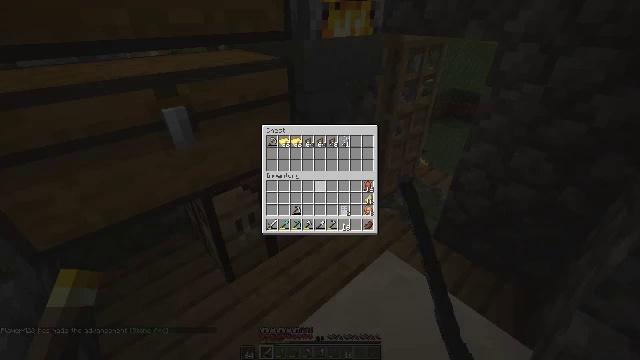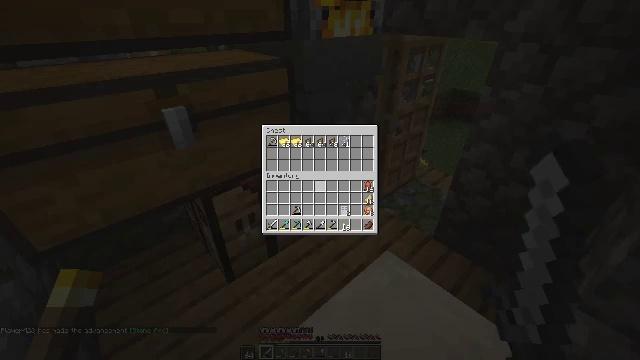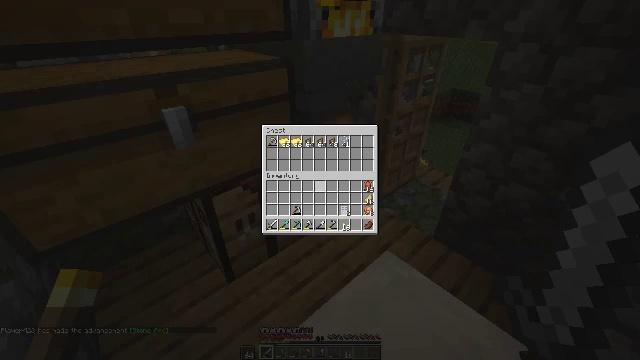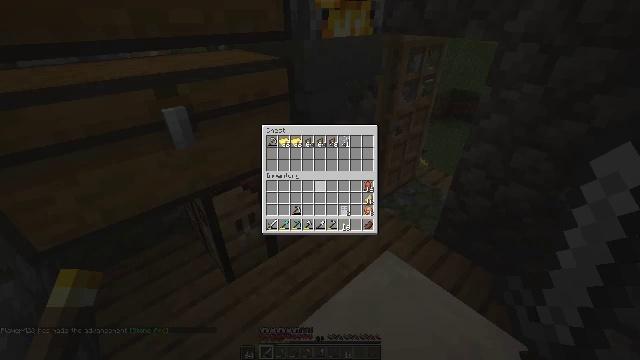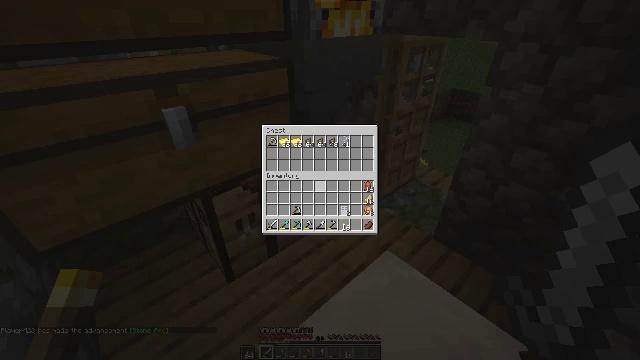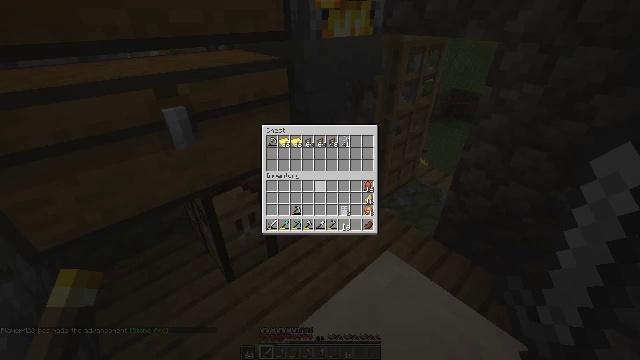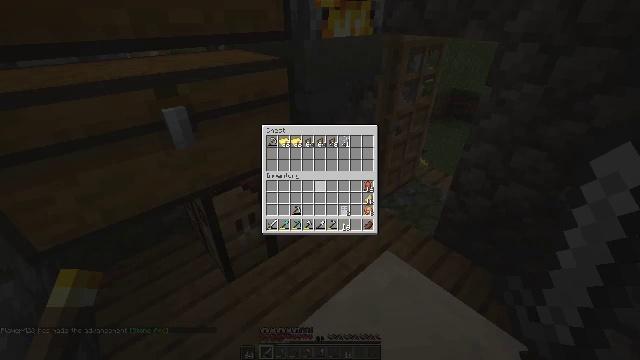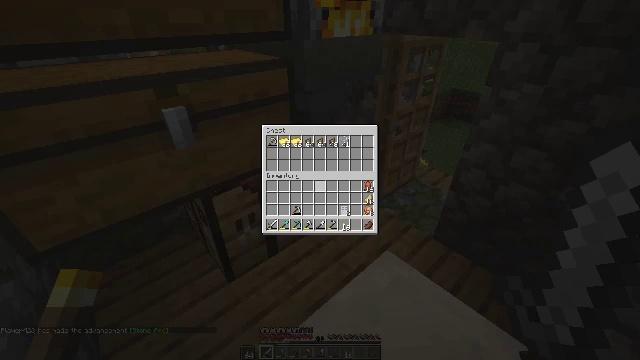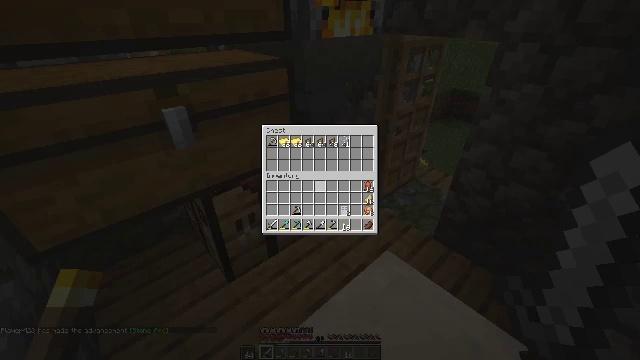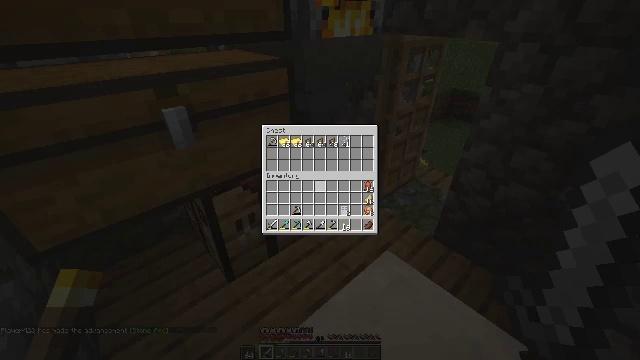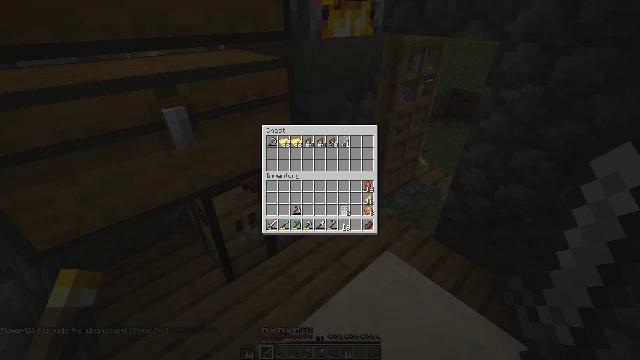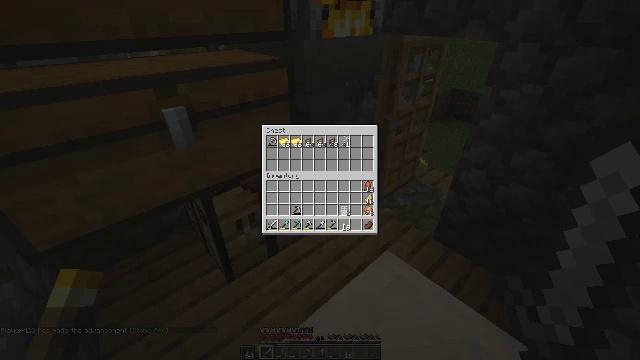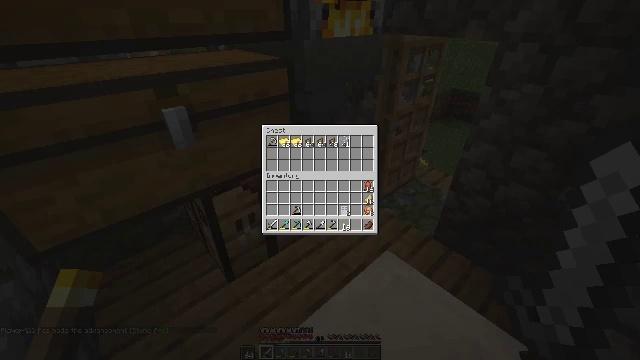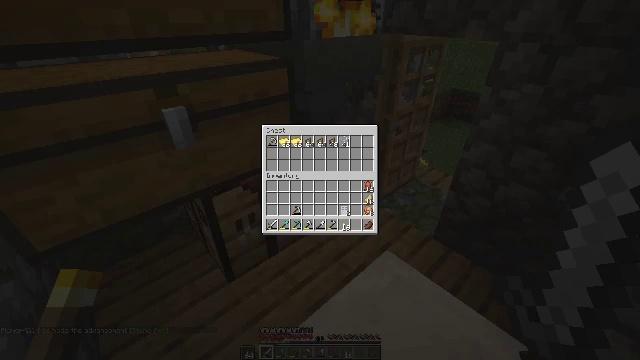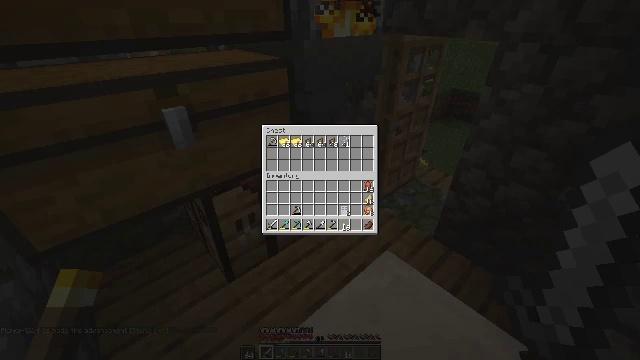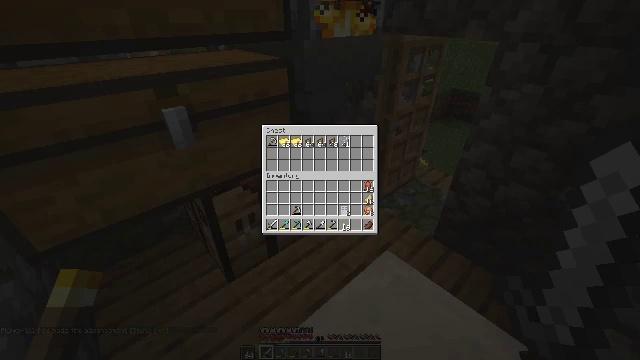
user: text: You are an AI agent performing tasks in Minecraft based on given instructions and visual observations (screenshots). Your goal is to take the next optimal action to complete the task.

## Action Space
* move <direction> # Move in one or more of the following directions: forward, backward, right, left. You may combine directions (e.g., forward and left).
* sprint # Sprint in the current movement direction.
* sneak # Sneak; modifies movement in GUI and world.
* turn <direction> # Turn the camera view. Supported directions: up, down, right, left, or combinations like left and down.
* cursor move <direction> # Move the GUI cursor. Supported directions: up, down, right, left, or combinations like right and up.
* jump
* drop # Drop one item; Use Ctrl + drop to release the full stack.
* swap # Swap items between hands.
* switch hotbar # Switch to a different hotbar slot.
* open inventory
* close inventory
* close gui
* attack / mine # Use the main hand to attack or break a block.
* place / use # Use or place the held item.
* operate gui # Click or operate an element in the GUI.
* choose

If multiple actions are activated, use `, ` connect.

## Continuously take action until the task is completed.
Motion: motion action
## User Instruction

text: Use a single piece of stone to make a stone button.
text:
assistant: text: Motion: no_op
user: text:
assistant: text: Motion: no_op
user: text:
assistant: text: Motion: no_op
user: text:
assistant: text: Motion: no_op
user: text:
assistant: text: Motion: no_op
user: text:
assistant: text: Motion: no_op
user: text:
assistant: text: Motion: no_op
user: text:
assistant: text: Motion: no_op
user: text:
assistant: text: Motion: no_op
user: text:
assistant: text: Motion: no_op
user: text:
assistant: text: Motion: no_op
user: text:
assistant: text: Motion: no_op
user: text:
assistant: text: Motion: no_op
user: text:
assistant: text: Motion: no_op
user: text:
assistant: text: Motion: no_op
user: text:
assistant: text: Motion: no_op
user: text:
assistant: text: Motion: no_op
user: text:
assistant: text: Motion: no_op
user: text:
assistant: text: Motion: no_op
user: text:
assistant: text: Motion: no_op
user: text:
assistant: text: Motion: no_op
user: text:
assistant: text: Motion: no_op
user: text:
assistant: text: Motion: no_op
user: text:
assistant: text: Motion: no_op
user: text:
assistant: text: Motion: no_op
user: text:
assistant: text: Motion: no_op
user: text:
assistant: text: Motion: no_op
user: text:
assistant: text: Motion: no_op
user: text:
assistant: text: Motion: no_op
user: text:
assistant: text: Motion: no_op